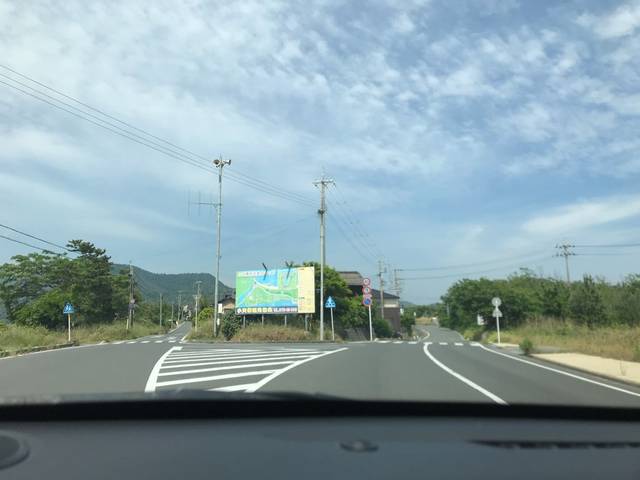
Region: Japan
Coordinates: 35.643, 134.914